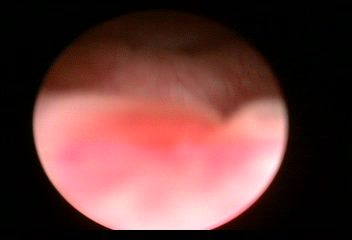
Modality: WLC
Class: Normal mucosa
Bladder cancer association: No